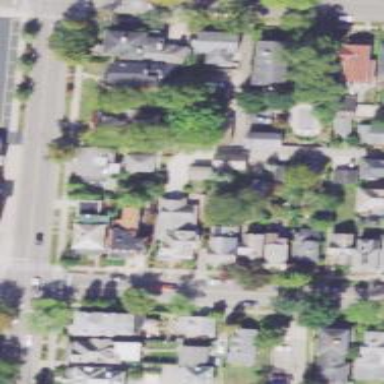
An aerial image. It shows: Neighbourhood with historic district.